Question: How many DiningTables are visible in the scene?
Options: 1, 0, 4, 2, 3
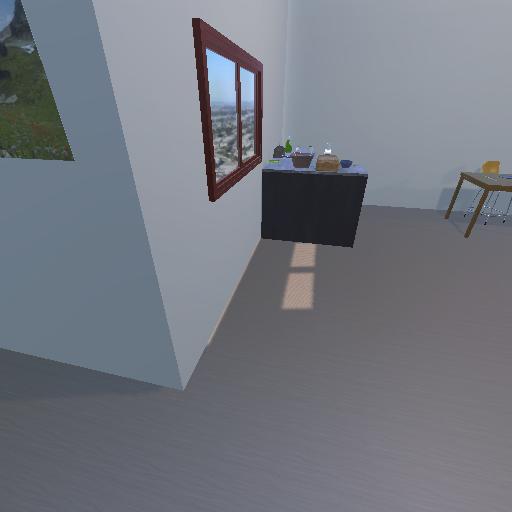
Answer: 1